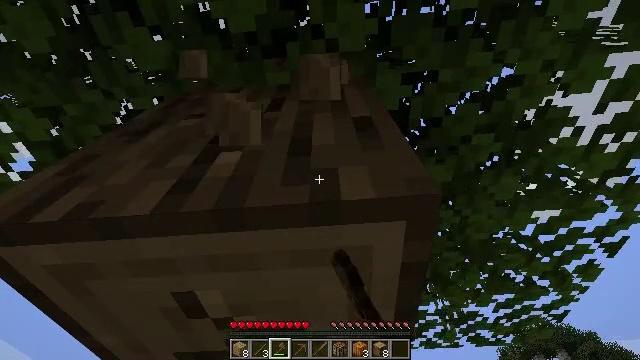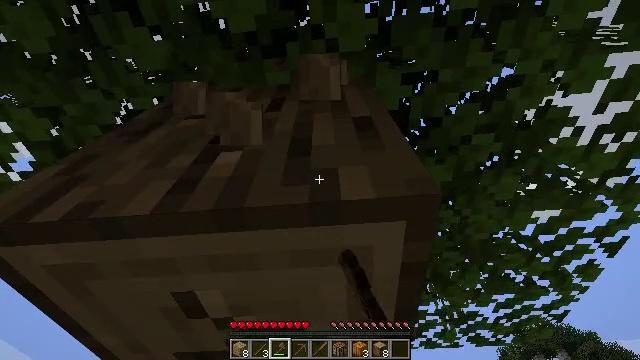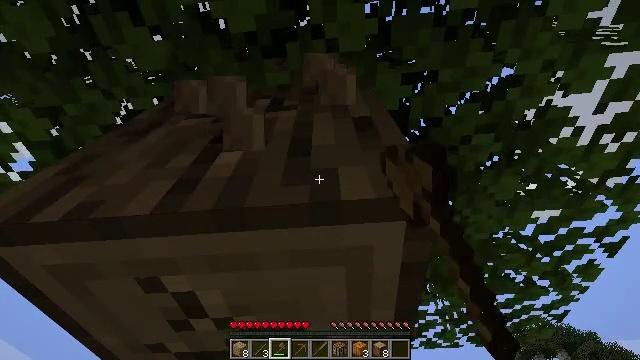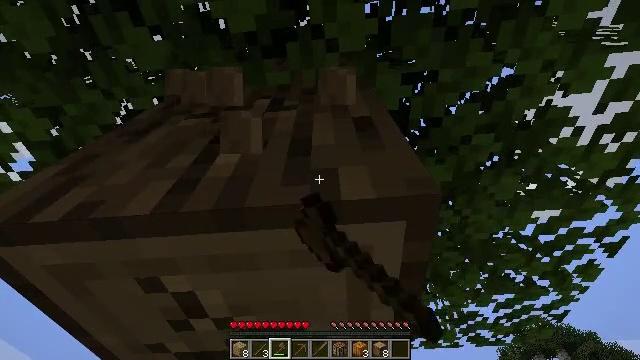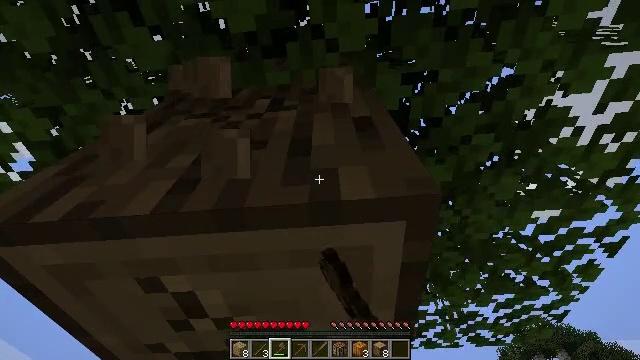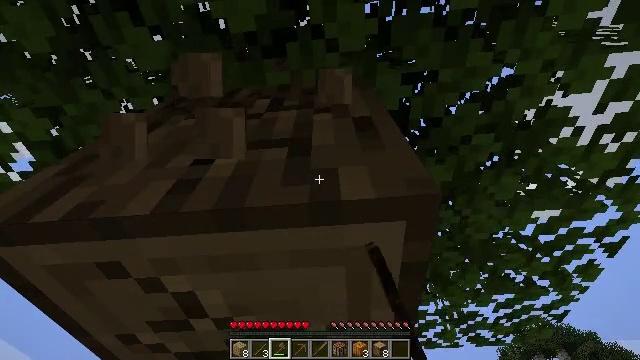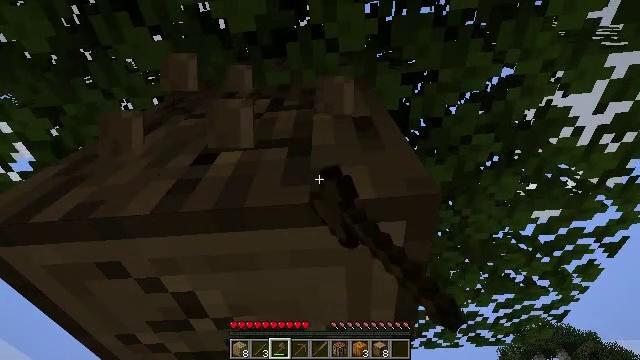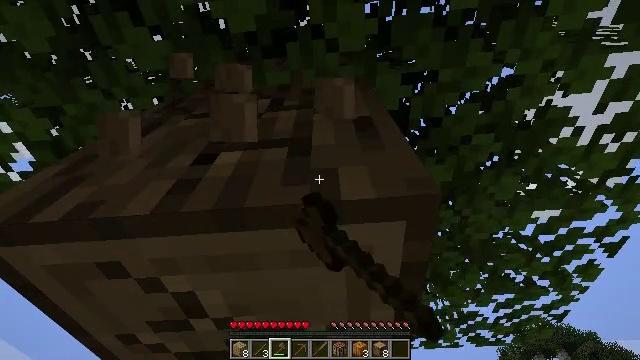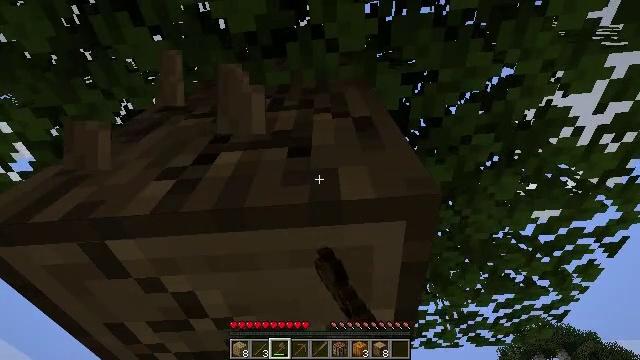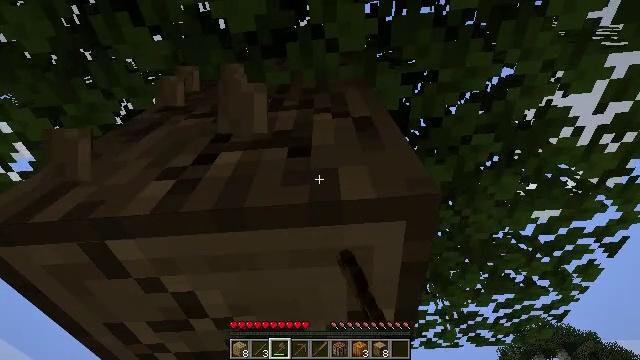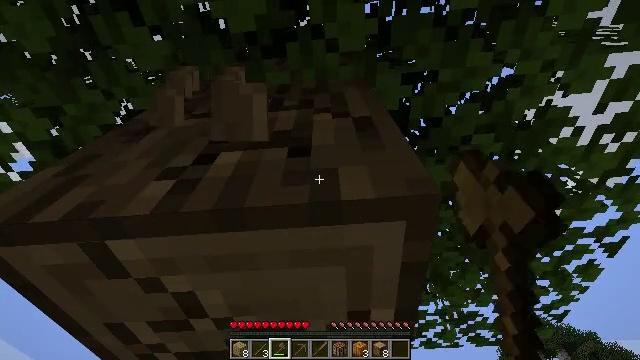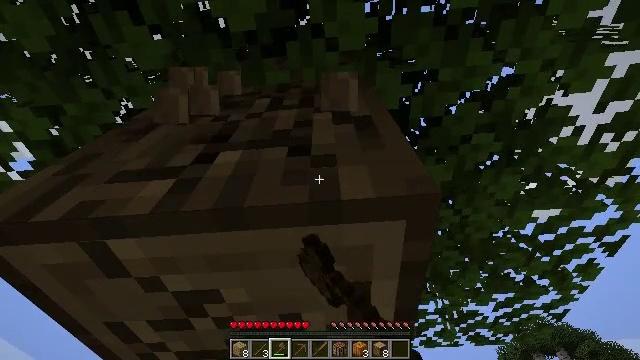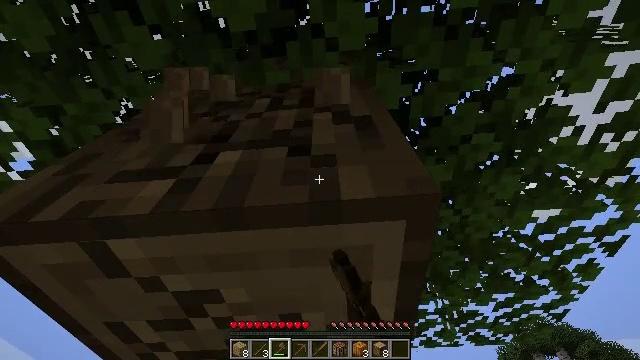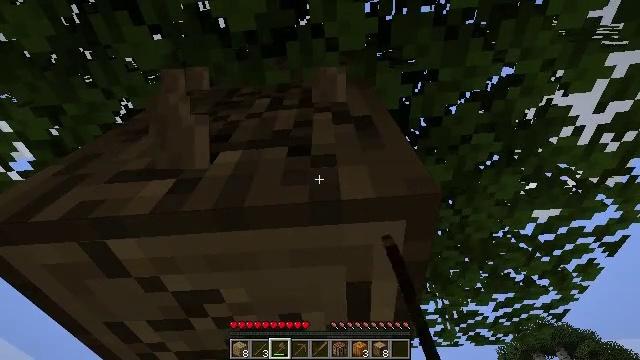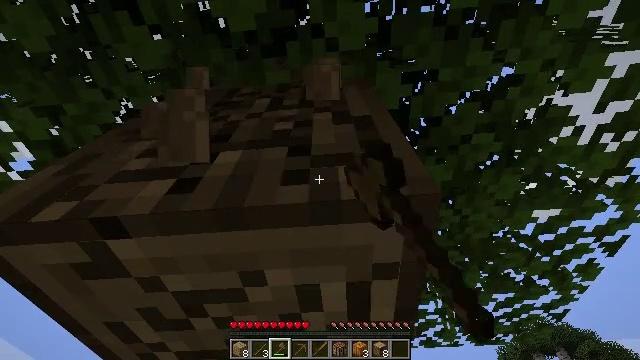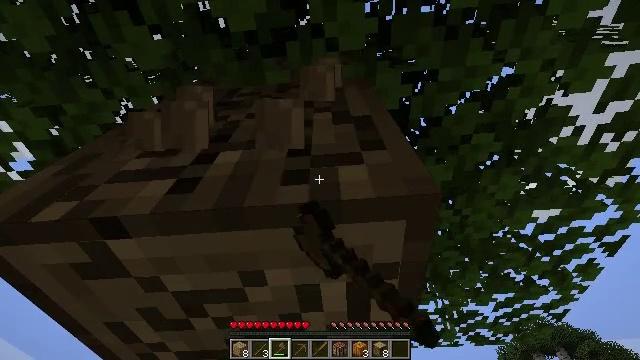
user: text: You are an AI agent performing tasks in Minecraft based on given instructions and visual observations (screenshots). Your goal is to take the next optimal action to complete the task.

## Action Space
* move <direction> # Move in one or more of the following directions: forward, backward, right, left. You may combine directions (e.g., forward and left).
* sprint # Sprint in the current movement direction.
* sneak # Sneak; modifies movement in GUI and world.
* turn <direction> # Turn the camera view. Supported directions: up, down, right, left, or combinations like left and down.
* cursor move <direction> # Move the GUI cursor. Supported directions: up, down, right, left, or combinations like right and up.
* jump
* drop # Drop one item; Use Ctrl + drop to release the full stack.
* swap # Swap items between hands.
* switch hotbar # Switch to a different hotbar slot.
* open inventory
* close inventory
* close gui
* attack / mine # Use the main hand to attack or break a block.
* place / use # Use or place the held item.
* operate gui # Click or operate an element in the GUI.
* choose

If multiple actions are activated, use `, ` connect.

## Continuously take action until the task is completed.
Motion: motion action
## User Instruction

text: Mine the oak log.
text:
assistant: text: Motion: attack / mine
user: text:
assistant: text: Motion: attack / mine
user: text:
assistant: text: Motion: attack / mine
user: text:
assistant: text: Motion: attack / mine
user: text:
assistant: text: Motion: attack / mine
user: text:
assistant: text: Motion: attack / mine
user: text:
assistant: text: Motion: attack / mine
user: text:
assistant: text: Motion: attack / mine
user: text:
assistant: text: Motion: attack / mine
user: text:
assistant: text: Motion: attack / mine
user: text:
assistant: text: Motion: attack / mine
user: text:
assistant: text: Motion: attack / mine
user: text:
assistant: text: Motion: attack / mine
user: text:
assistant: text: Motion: attack / mine
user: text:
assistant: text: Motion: attack / mine
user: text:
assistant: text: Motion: attack / mine
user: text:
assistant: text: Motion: attack / mine
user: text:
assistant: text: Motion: attack / mine
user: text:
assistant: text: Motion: attack / mine
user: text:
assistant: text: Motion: attack / mine
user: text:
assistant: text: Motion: attack / mine
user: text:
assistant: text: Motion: attack / mine
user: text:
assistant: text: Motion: attack / mine
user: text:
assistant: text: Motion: attack / mine
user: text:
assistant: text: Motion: attack / mine